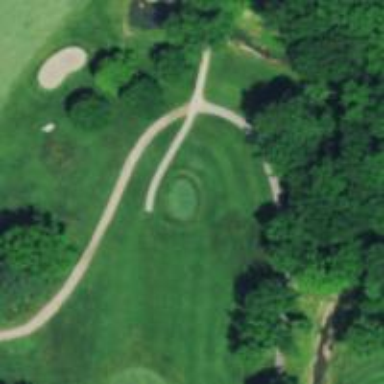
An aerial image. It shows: Service road designated as golf cart path.